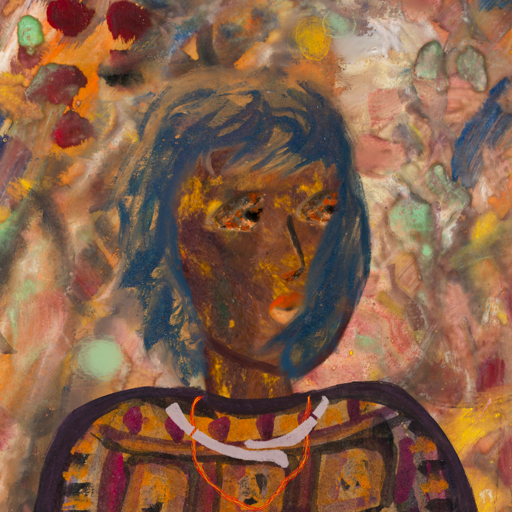
Background: Mother_And_Son_Mother, Head And Neck Side: Comrade, Face Side: Gypsy_Queen, Bust: Doll, Hair Side: In_The_Sun, Head Accessory: Blank, Second Necklace: Gypsy_Mother_2, Necklace: Hypocrite_2, Baby: Blank